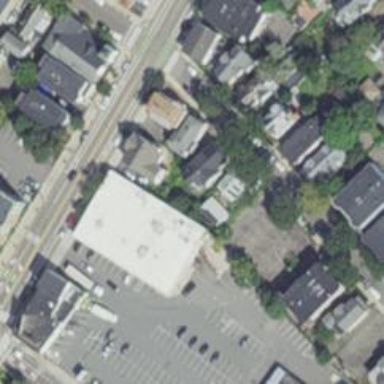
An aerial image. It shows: Pharmacy building providing healthcare services.